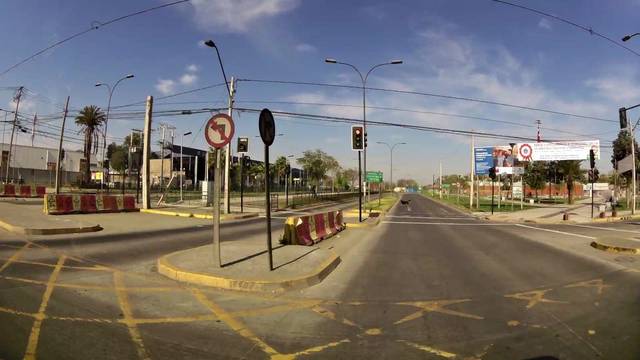
Region: Chile
Coordinates: -33.398, -70.67